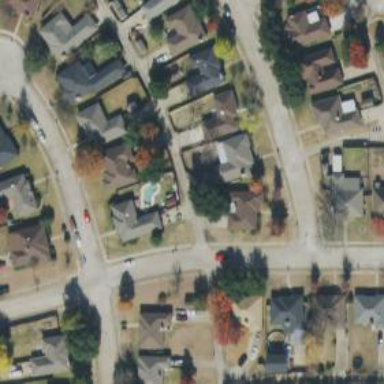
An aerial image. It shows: Alleyway designated as service road.